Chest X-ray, PA view. Patient: 82 years old, sex F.
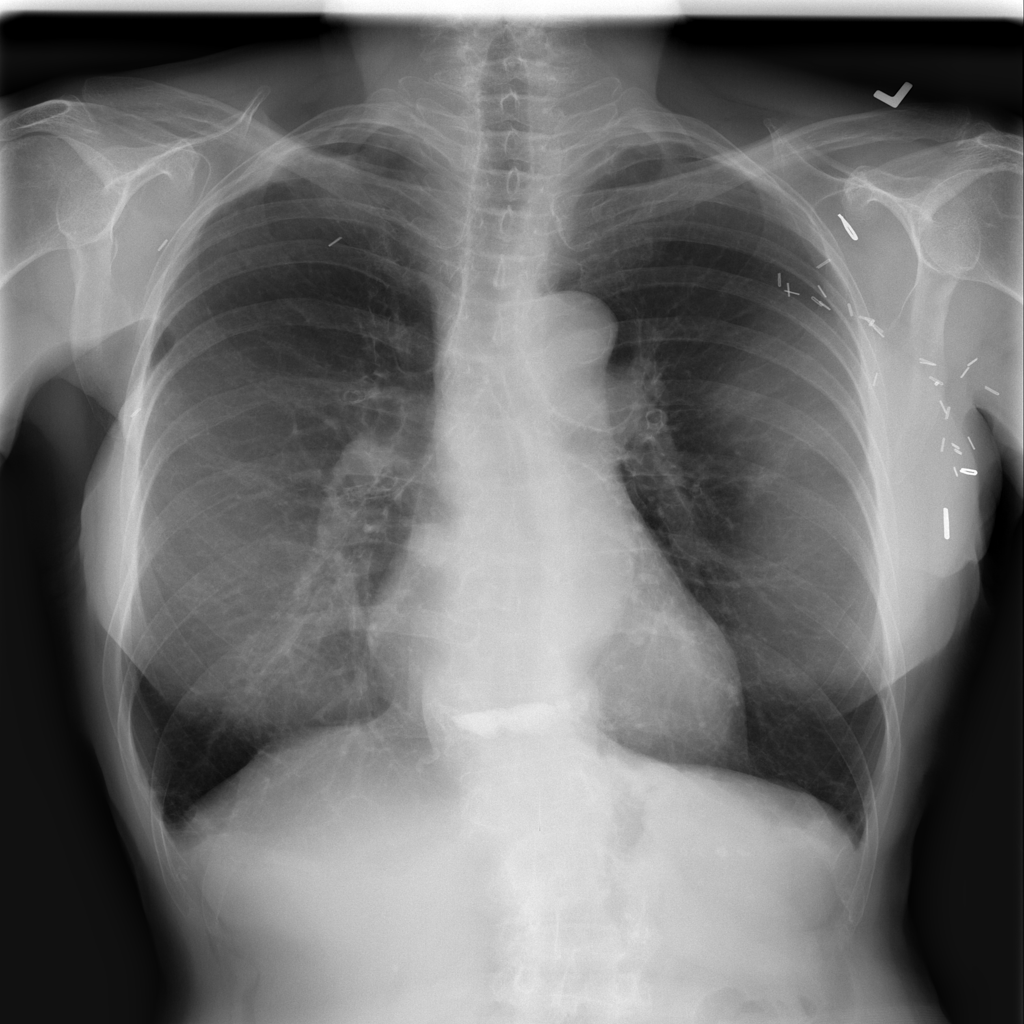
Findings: Emphysema